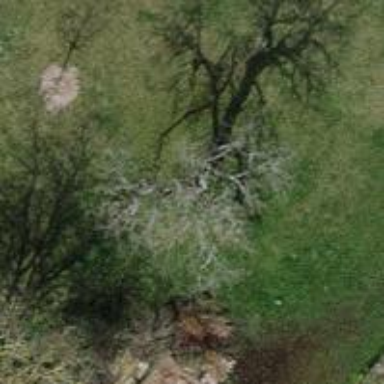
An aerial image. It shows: Deciduous broadleaved tree.